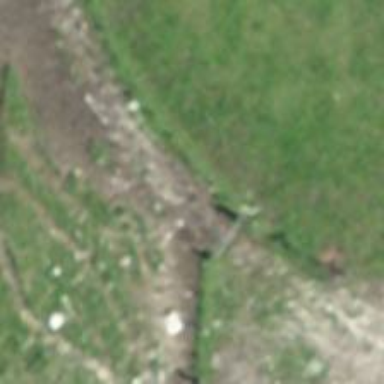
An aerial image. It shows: Gate.